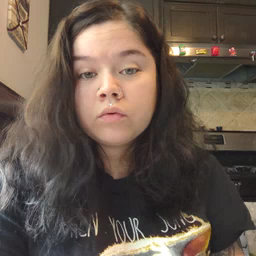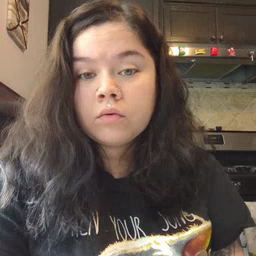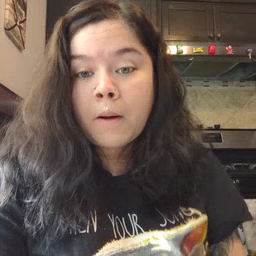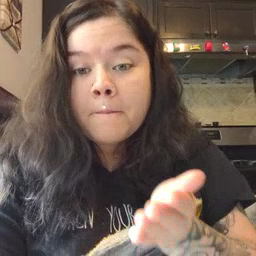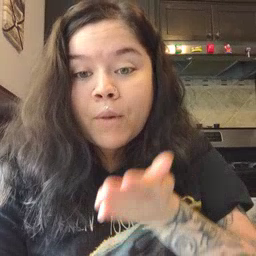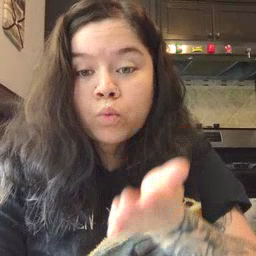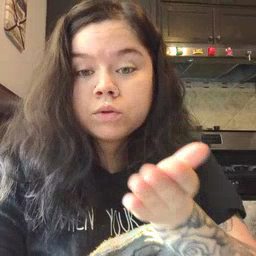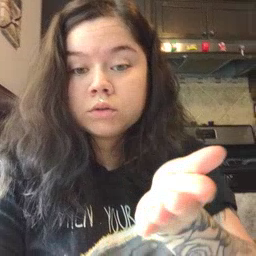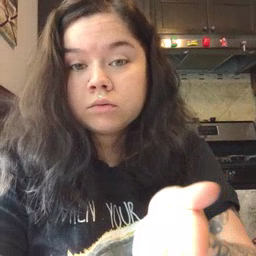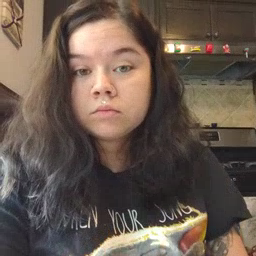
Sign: boat